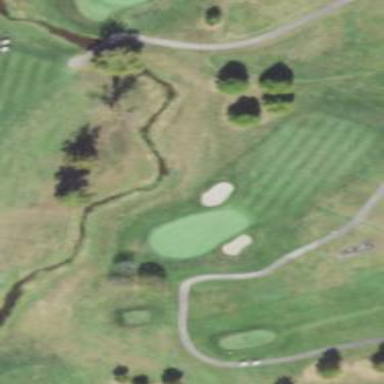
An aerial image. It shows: Grassy area designated as golf fairway.